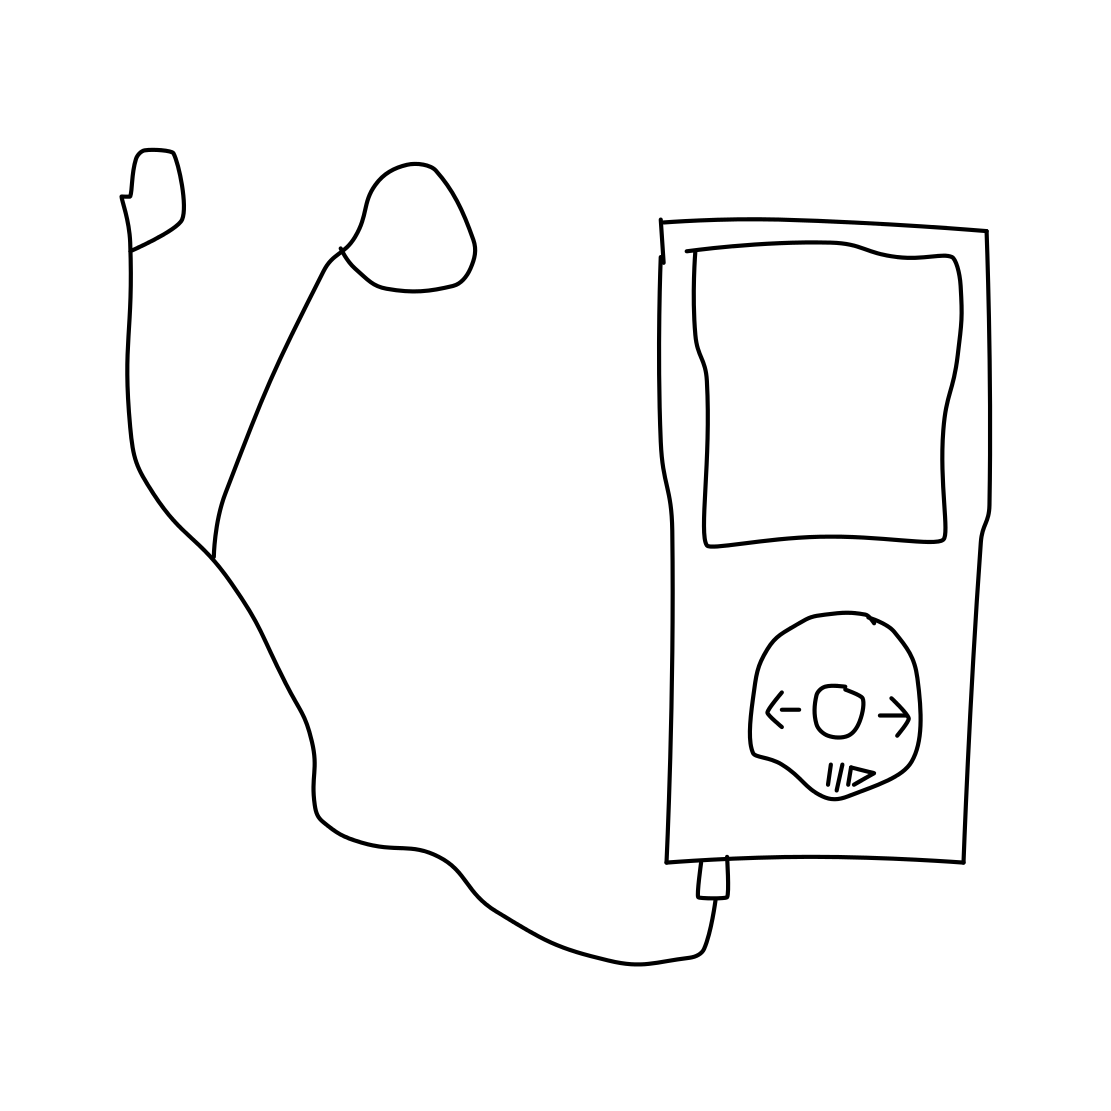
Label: ipod